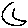
Label: moon